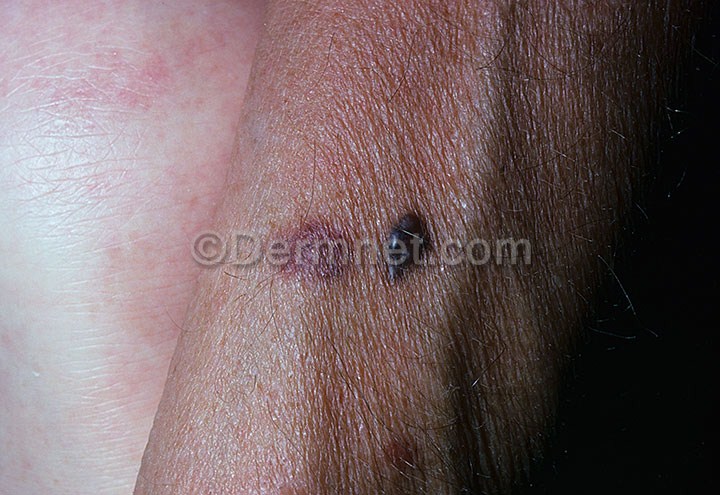
Disease: Vascular Tumors